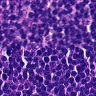
Metastatic tissue present: no